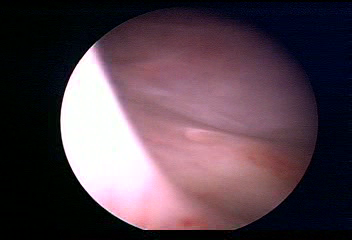
Modality: WLC
Class: Normal mucosa
Bladder cancer association: No